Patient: sex F, age 26
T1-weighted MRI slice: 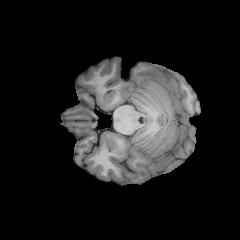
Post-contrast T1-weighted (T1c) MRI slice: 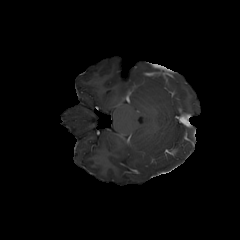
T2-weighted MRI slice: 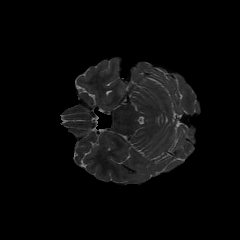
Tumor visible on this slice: no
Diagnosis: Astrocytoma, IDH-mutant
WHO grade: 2